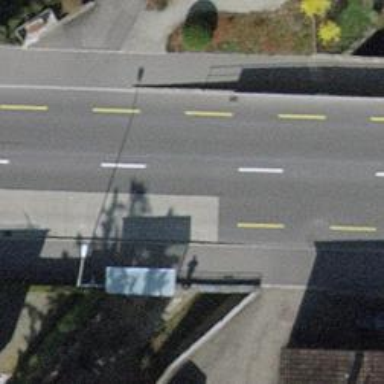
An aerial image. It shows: Bus stop with designated stop position for public transport.